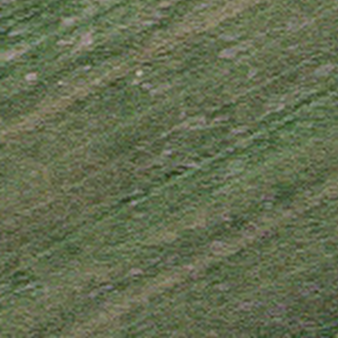
Label: other